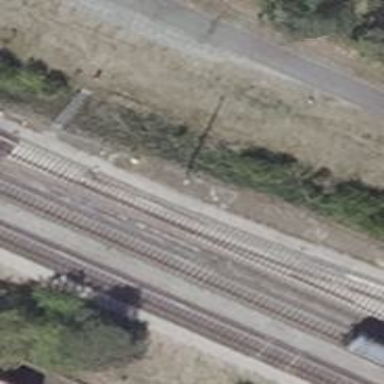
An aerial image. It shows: Railway switch.